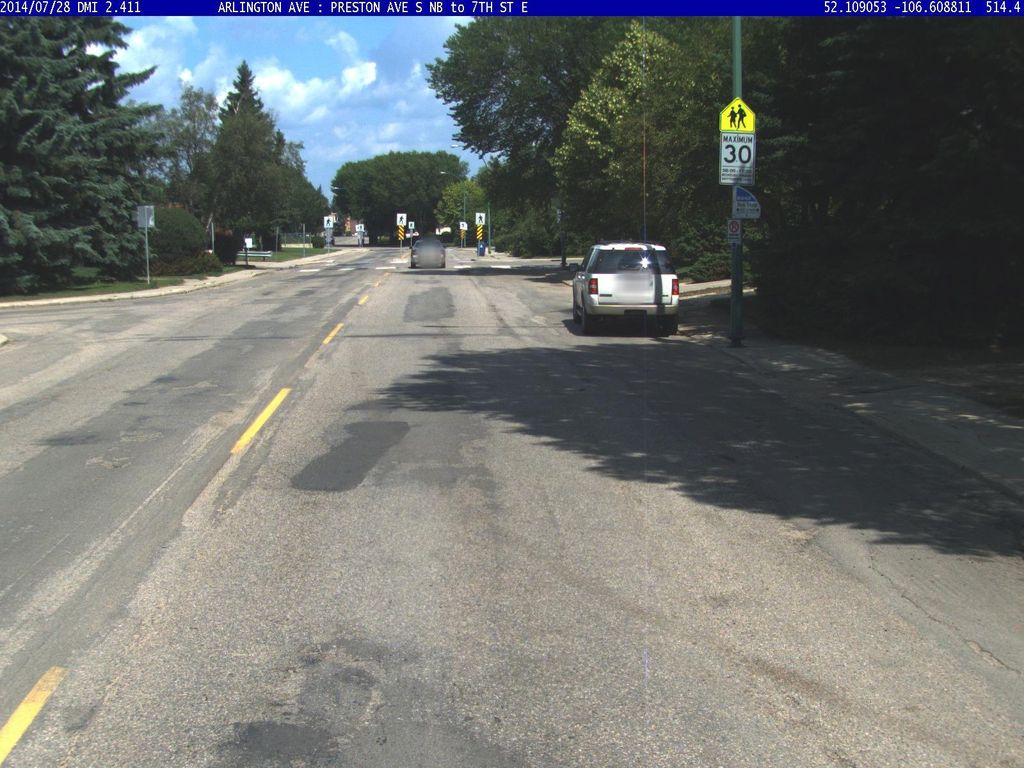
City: saskatoon